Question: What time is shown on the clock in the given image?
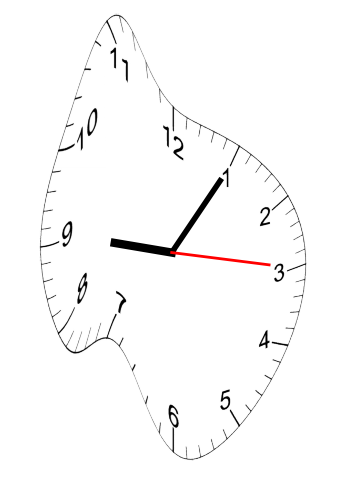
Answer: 09:05:15